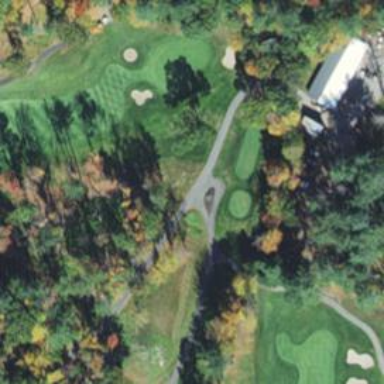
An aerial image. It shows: View of golf hole.